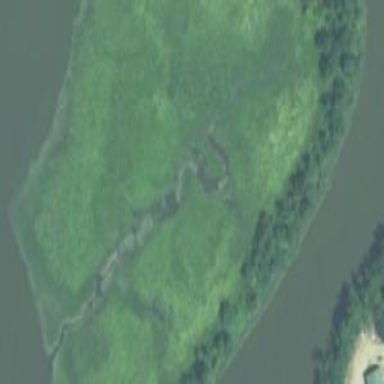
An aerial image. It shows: Marsh wetland.